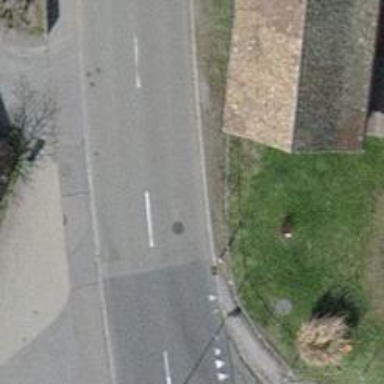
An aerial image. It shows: Secondary road with asphalt surface.